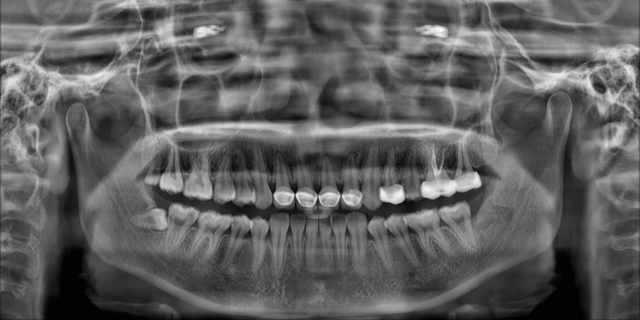
adult